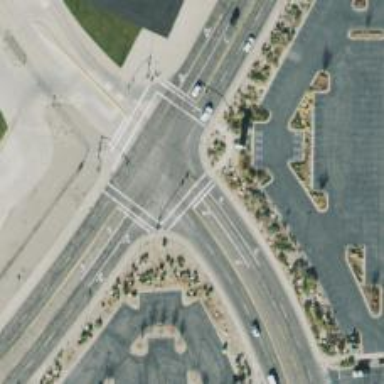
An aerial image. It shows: Footway on asphalt with marked crossing lines.